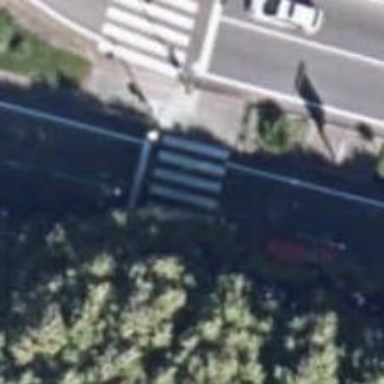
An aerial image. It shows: Marked crossing on the road.